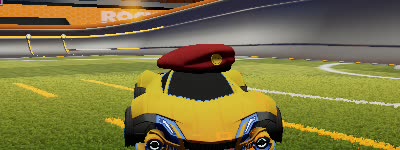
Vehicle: werewolf